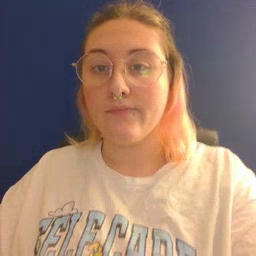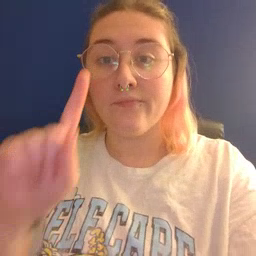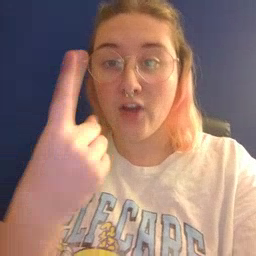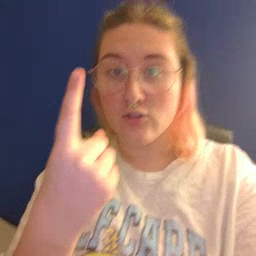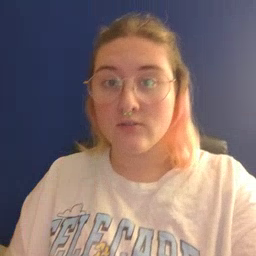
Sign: first